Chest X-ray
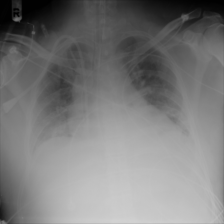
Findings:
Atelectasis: negative
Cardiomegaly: negative
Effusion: negative
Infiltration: negative
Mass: negative
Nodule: negative
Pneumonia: negative
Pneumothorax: negative
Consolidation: negative
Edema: negative
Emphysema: negative
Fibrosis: negative
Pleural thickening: negative
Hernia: negative